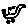
Label: bird